Interaction volume radius: 10 \u00c5
Interaction volume height: 35 \u00c5
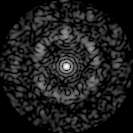
Disorder parameter: 0.7486